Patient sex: M
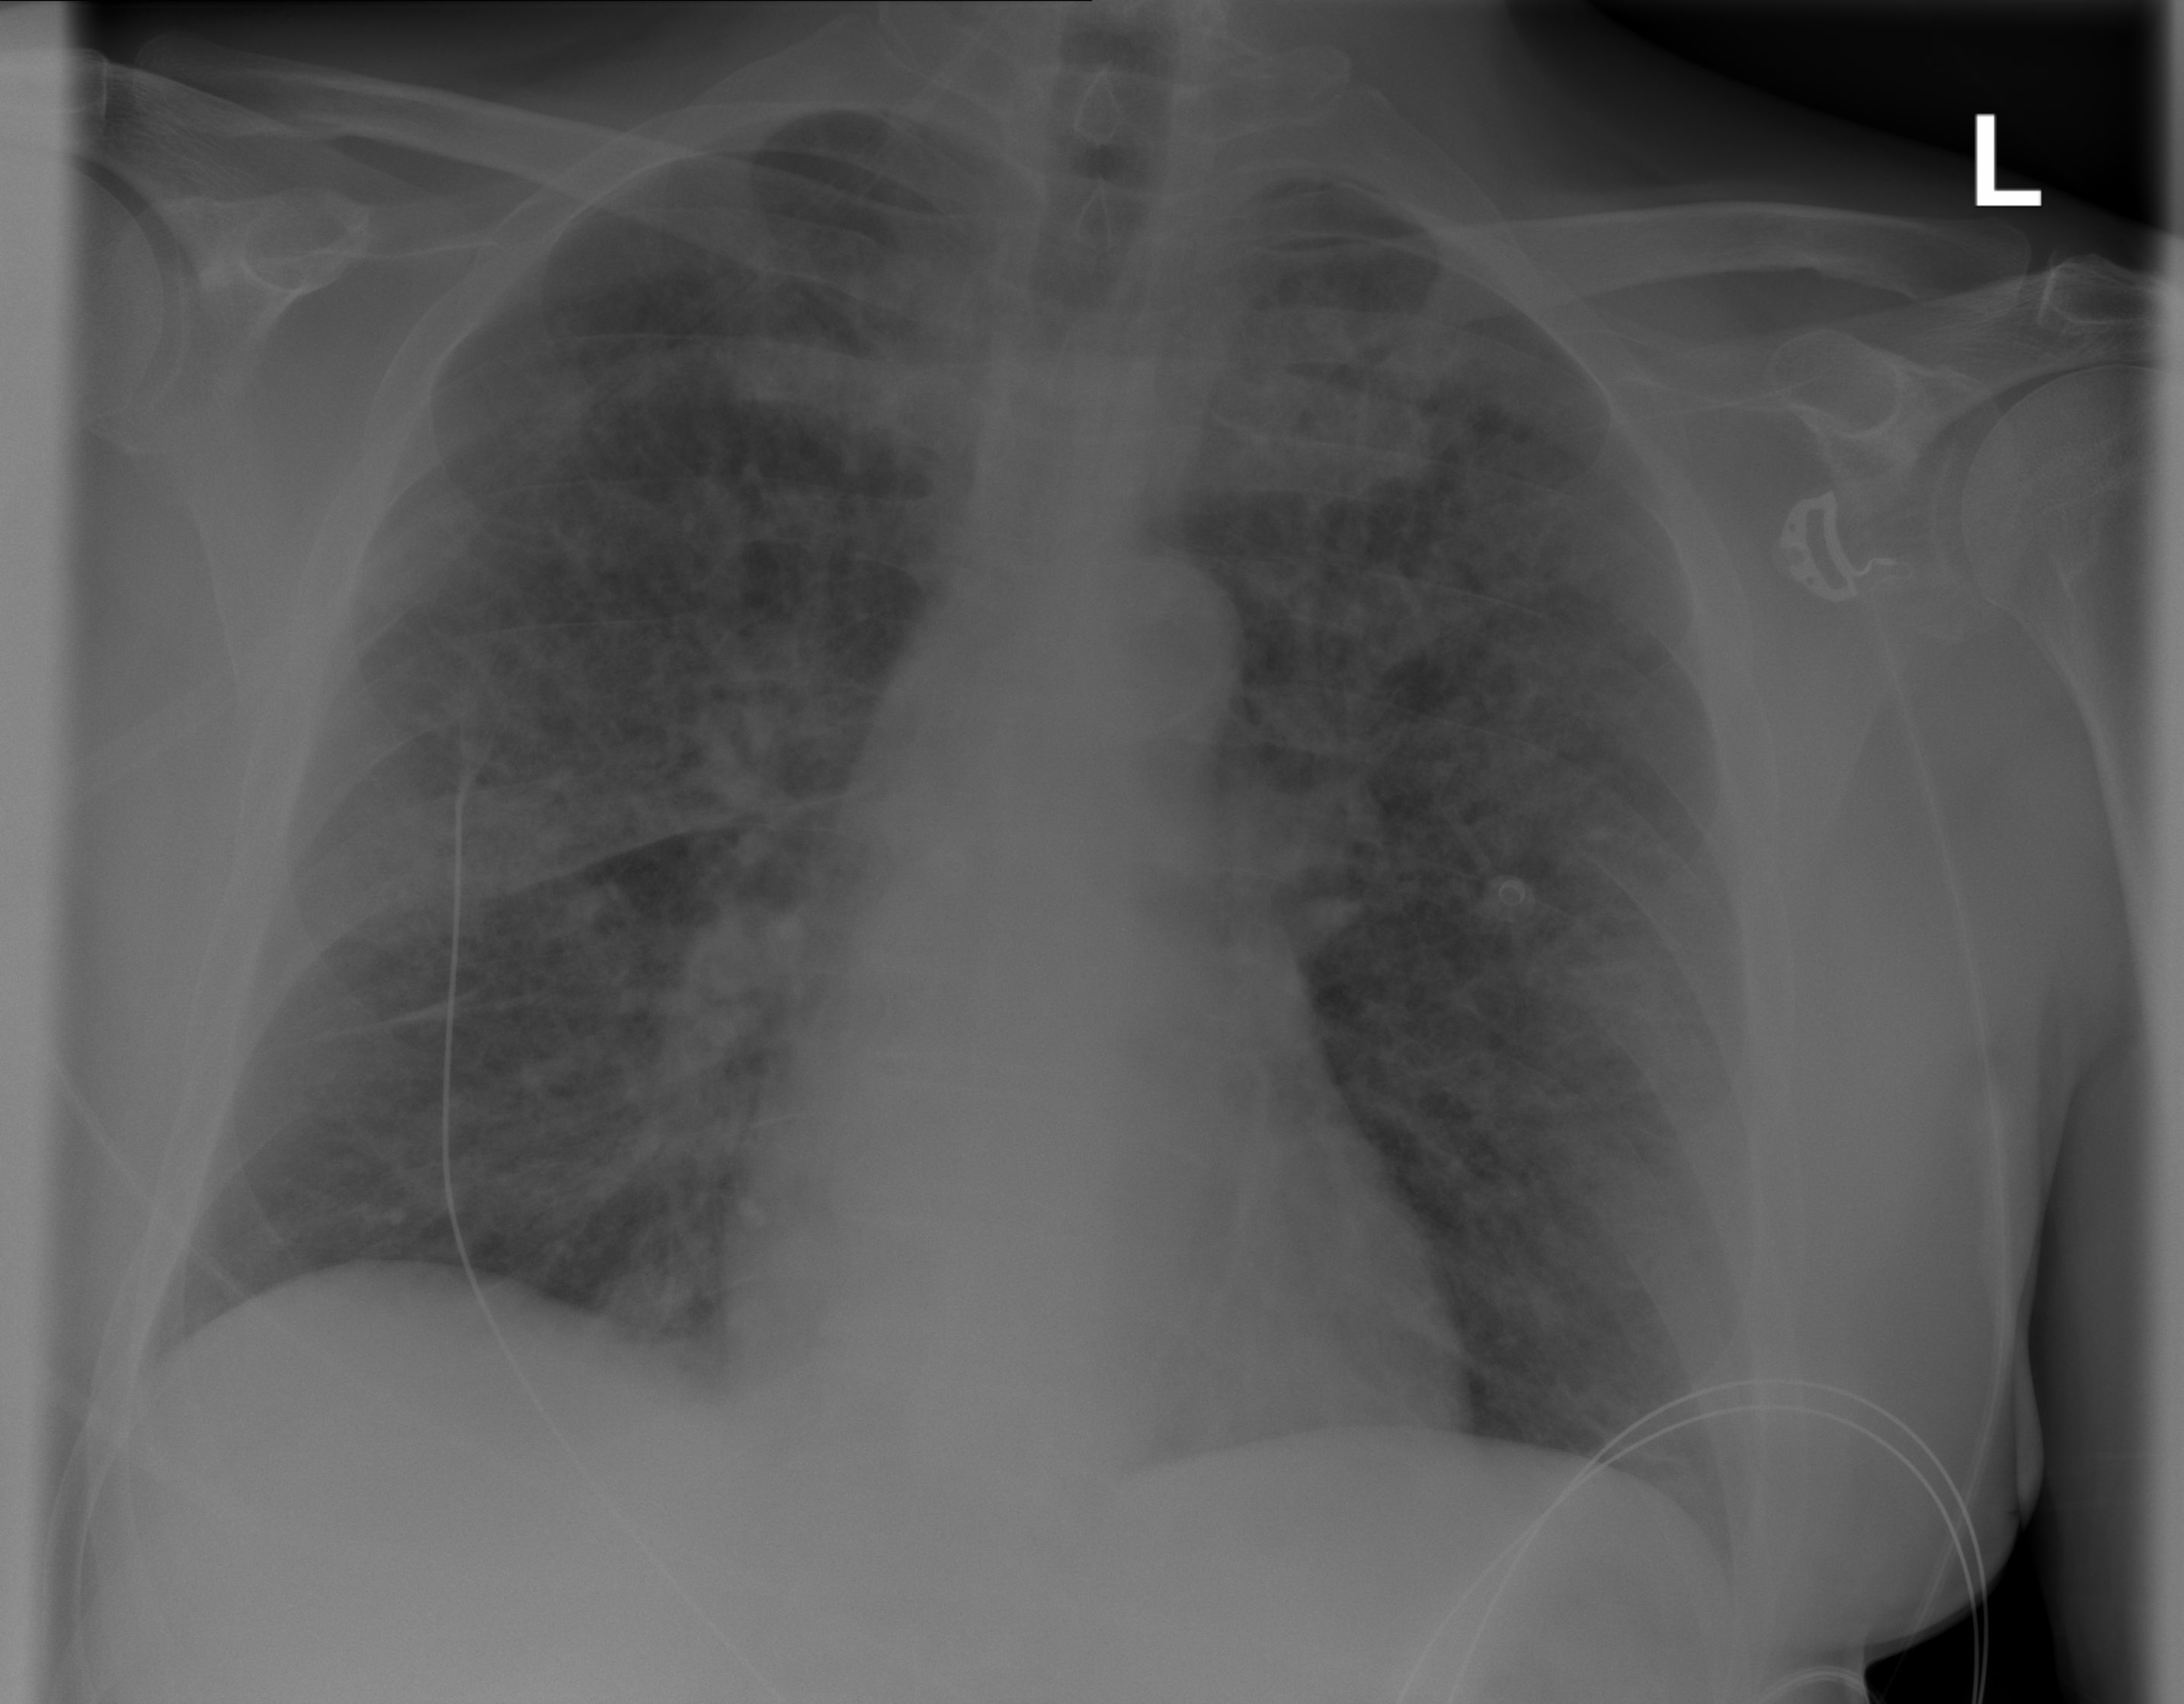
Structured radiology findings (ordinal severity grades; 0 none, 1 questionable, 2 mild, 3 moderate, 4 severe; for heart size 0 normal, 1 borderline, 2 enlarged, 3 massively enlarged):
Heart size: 0
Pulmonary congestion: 2
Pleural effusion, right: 0
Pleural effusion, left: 0
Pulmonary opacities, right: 2
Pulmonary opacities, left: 2
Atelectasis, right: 2
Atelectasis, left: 2